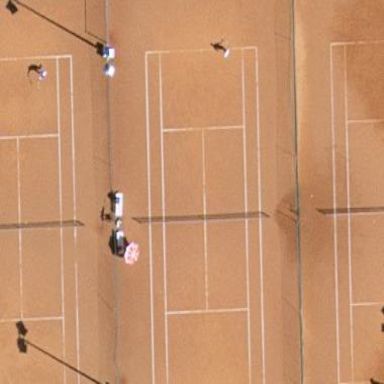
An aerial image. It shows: Tennis court on the leisure land pitch.